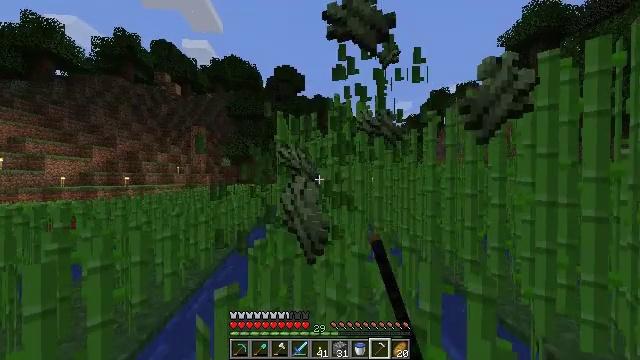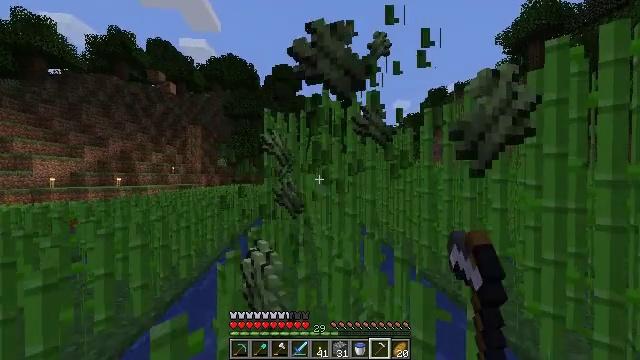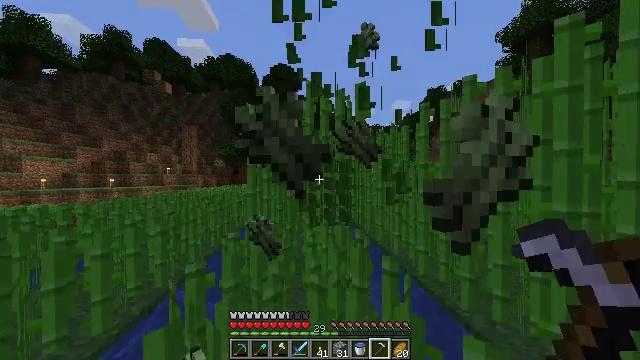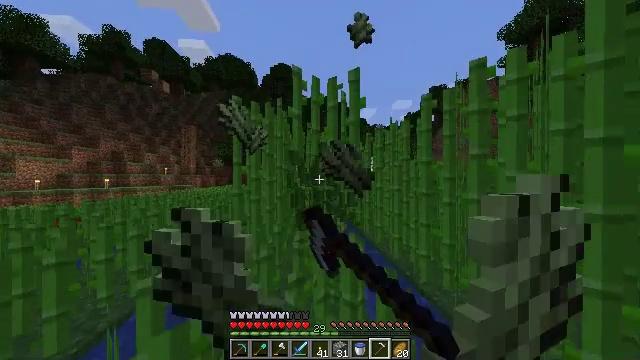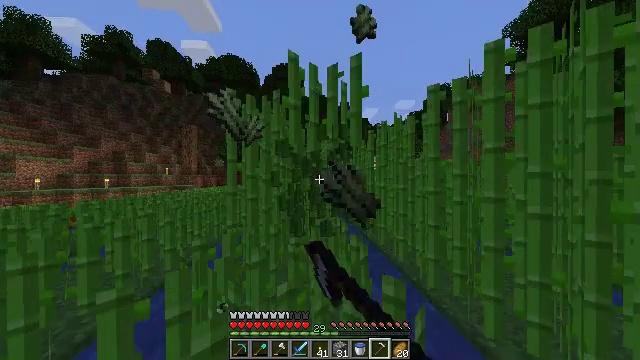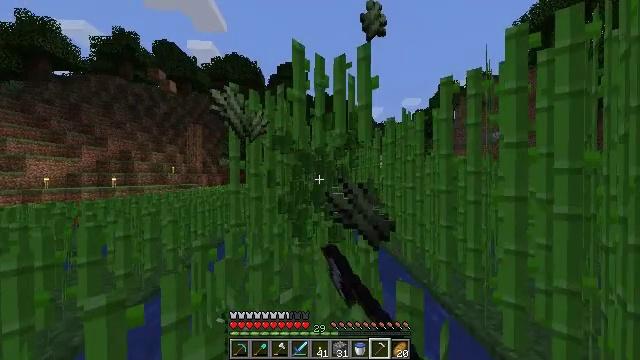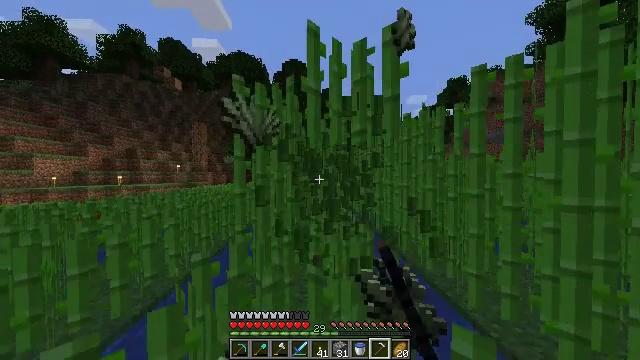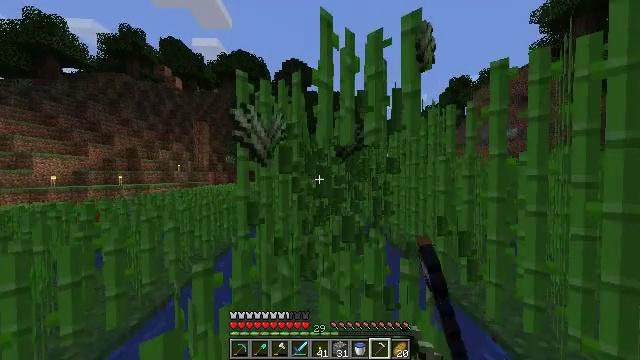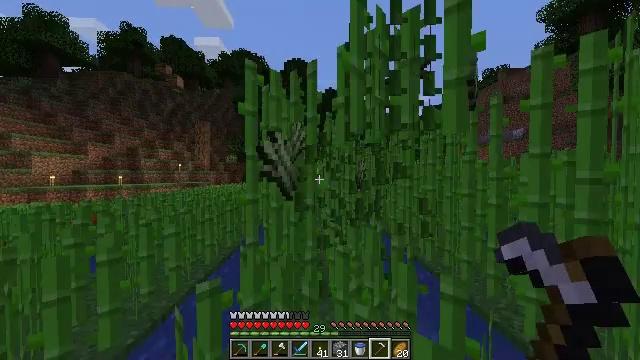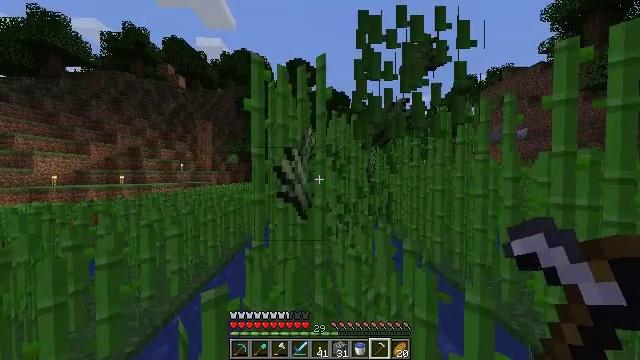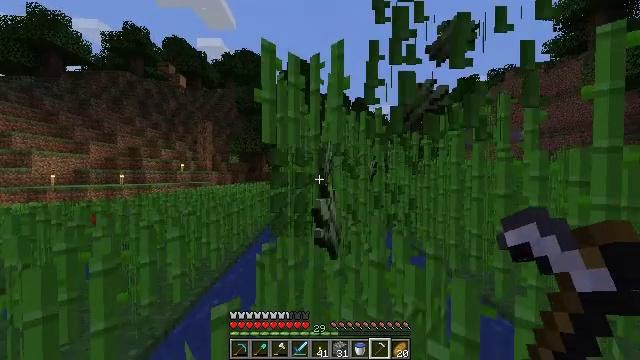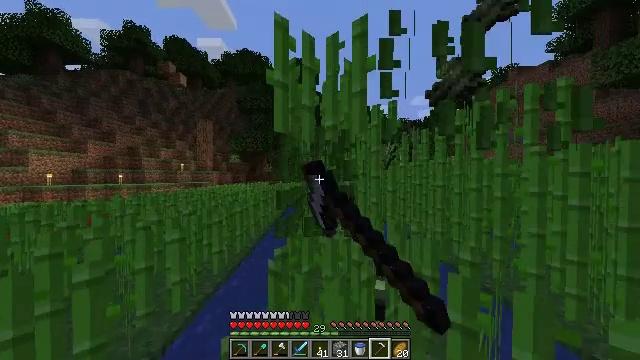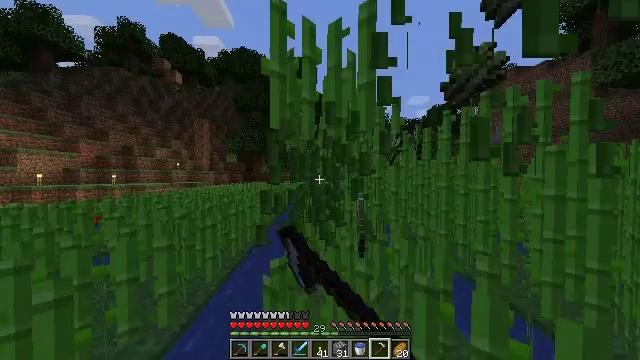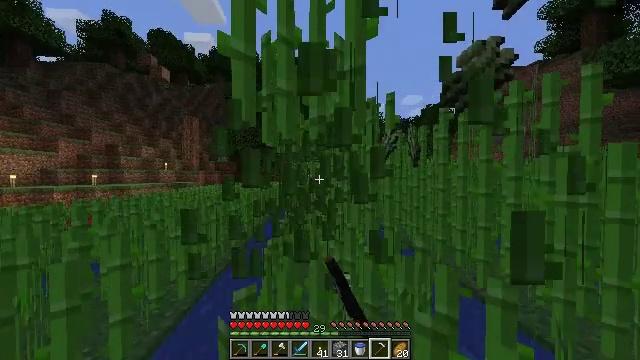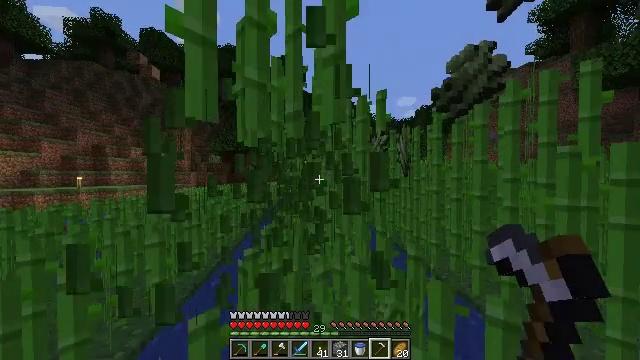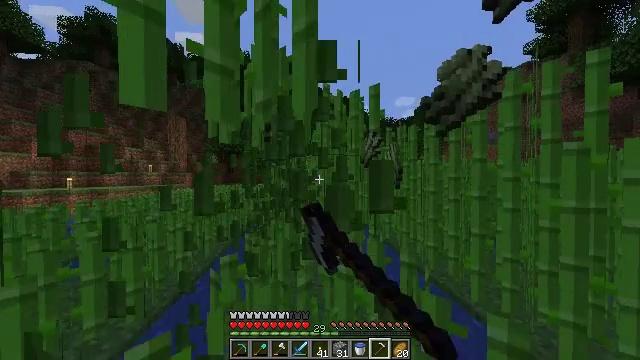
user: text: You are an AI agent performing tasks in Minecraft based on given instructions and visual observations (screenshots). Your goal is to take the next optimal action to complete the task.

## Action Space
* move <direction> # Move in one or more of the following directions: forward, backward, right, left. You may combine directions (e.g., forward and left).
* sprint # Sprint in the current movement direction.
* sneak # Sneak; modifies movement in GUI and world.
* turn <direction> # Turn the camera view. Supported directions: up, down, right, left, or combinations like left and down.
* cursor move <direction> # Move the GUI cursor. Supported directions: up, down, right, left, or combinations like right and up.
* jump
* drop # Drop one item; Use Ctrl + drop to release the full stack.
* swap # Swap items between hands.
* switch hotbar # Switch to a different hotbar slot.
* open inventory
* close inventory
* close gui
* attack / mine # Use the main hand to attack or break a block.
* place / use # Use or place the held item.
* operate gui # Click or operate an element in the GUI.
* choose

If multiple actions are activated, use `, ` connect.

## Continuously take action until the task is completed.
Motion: motion action
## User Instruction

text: Gather sugar cane for crafting.
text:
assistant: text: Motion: move forward and move right, sprint, attack / mine
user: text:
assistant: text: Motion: move forward and move right, sprint, attack / mine
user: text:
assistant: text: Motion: move forward, sprint, attack / mine
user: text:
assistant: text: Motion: move forward, sprint, attack / mine
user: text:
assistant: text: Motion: move forward and move left, sprint, turn left, attack / mine
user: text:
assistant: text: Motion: move forward and move left, sprint, turn left, attack / mine
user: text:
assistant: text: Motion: move forward and move left, sprint, attack / mine
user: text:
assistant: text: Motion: move forward and move left, sprint, attack / mine
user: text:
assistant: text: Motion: move forward and move left, sprint, attack / mine
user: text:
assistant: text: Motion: move forward and move left, sprint, attack / mine
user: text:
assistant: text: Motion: move forward, sprint, attack / mine
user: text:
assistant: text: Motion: move forward and move right, sprint, attack / mine
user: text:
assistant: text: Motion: move forward and move right, sprint, turn right, attack / mine
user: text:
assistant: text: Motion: move forward and move right, sprint, turn right, attack / mine
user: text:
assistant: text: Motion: move forward and move right, sprint, attack / mine
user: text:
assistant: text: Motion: move forward and move right, sprint, attack / mine
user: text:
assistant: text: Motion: move forward, sprint, attack / mine
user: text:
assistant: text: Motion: move forward and move left, sprint, attack / mine
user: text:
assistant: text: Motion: move forward and move left, sprint, attack / mine
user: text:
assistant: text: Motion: move forward and move left, sprint, attack / mine
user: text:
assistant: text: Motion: move forward and move left, sprint, attack / mine
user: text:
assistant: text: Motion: move forward and move left, sprint, attack / mine
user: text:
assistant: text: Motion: move forward and move left, sprint, attack / mine
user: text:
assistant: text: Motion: move forward, sprint, attack / mine
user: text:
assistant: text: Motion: move forward and move right, sprint, attack / mine
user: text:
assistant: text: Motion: move forward and move right, sprint, turn right, attack / mine
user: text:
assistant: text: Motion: move forward and move right, sprint, turn right, attack / mine
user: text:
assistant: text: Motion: move forward and move right, sprint, attack / mine
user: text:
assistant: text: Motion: move forward and move right, sprint, attack / mine
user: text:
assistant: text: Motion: move forward and move right, sprint, attack / mine